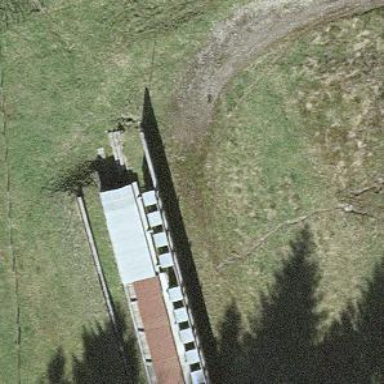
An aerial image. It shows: Retaining wall.